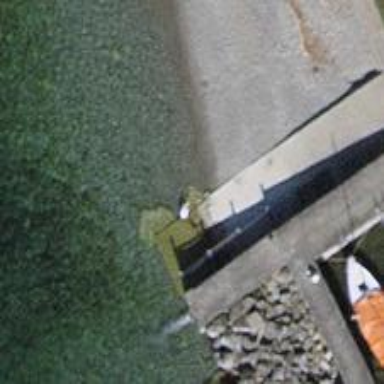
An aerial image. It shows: Concrete path.